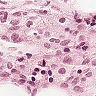
Metastatic tissue present: no